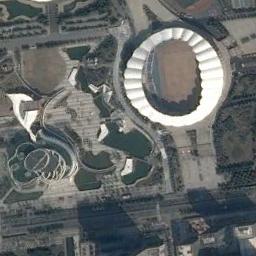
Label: stadium